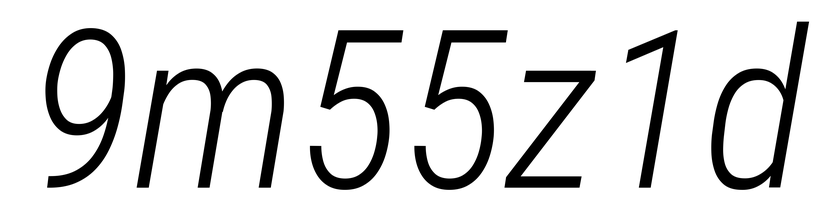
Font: Roboto-Italic_Condensed_Light_Italic